Question: Find the lowest common multiple of all numbers in the 25-square grid
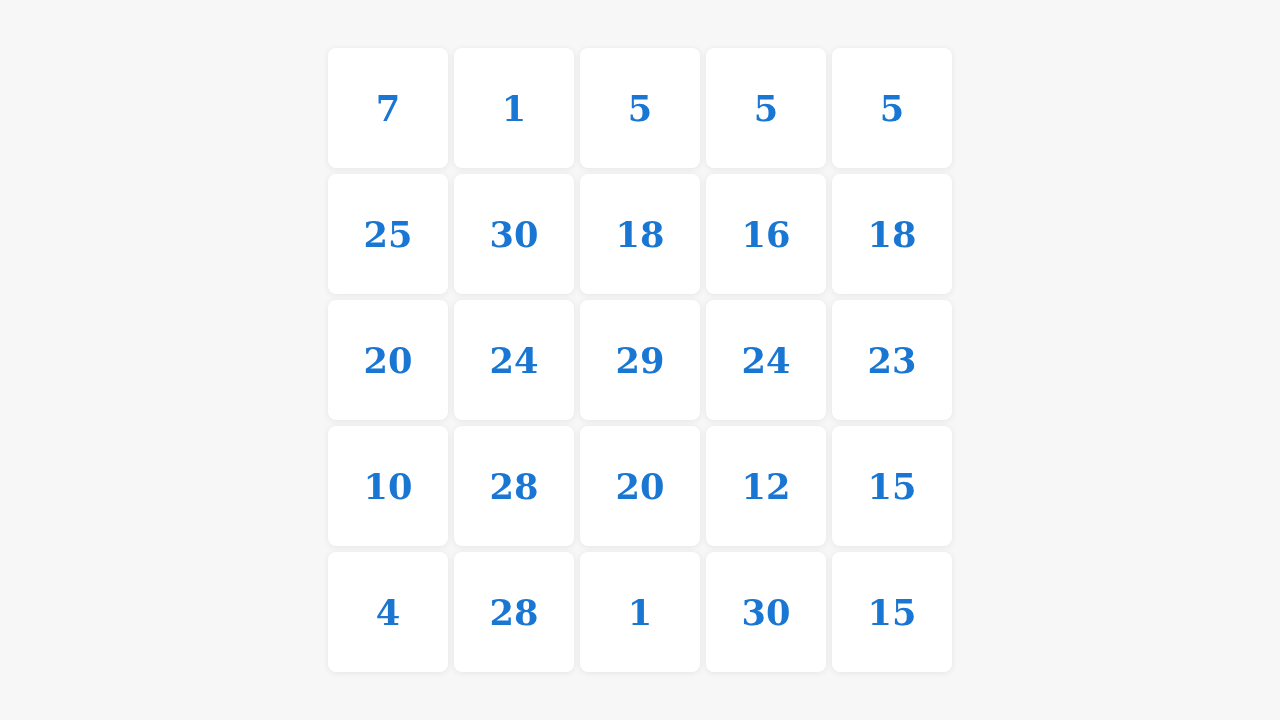
Answer: 16808400